Question: What time is shown?
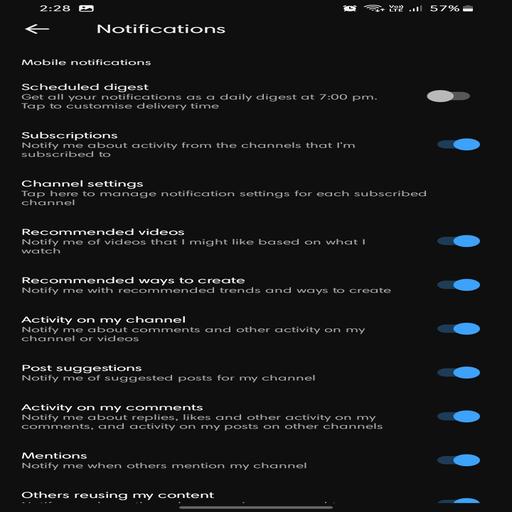
Answer: 14:20:00